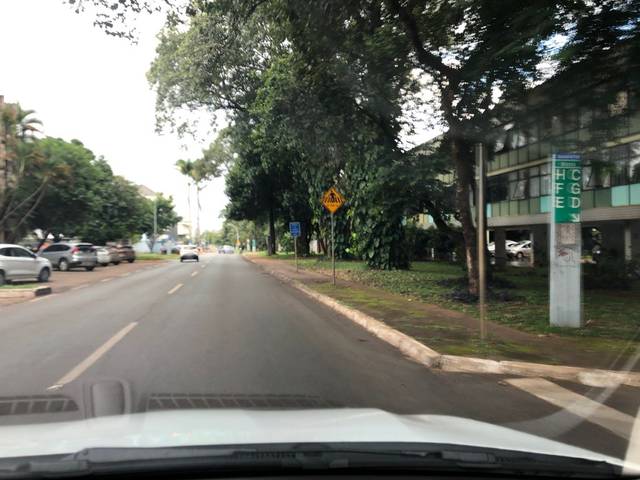
Region: Brazil
Coordinates: -15.822, -47.924